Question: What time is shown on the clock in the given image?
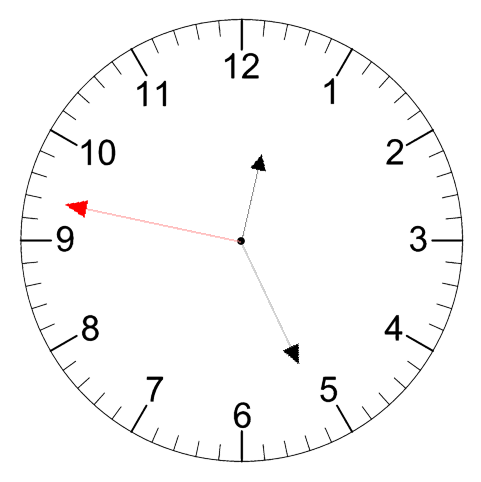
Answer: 12:25:47